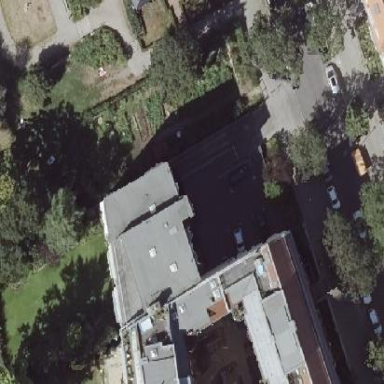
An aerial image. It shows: Parking building with flat roof.